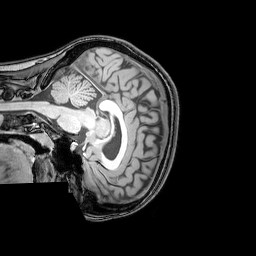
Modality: T1w
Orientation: sagittal
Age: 26
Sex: female
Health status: healthy
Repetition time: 0.081 s
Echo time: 0.037 s